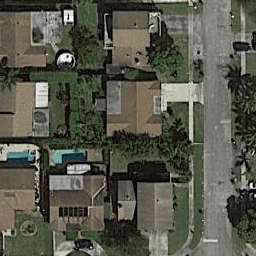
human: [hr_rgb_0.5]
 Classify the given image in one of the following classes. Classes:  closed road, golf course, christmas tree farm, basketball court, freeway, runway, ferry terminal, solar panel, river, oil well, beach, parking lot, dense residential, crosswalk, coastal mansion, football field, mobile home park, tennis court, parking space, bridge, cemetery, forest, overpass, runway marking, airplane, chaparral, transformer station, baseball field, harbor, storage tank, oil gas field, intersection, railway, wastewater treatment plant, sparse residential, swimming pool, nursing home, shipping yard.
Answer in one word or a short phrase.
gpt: dense residential